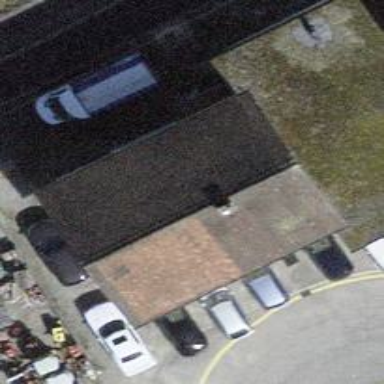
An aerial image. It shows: Railway service station.